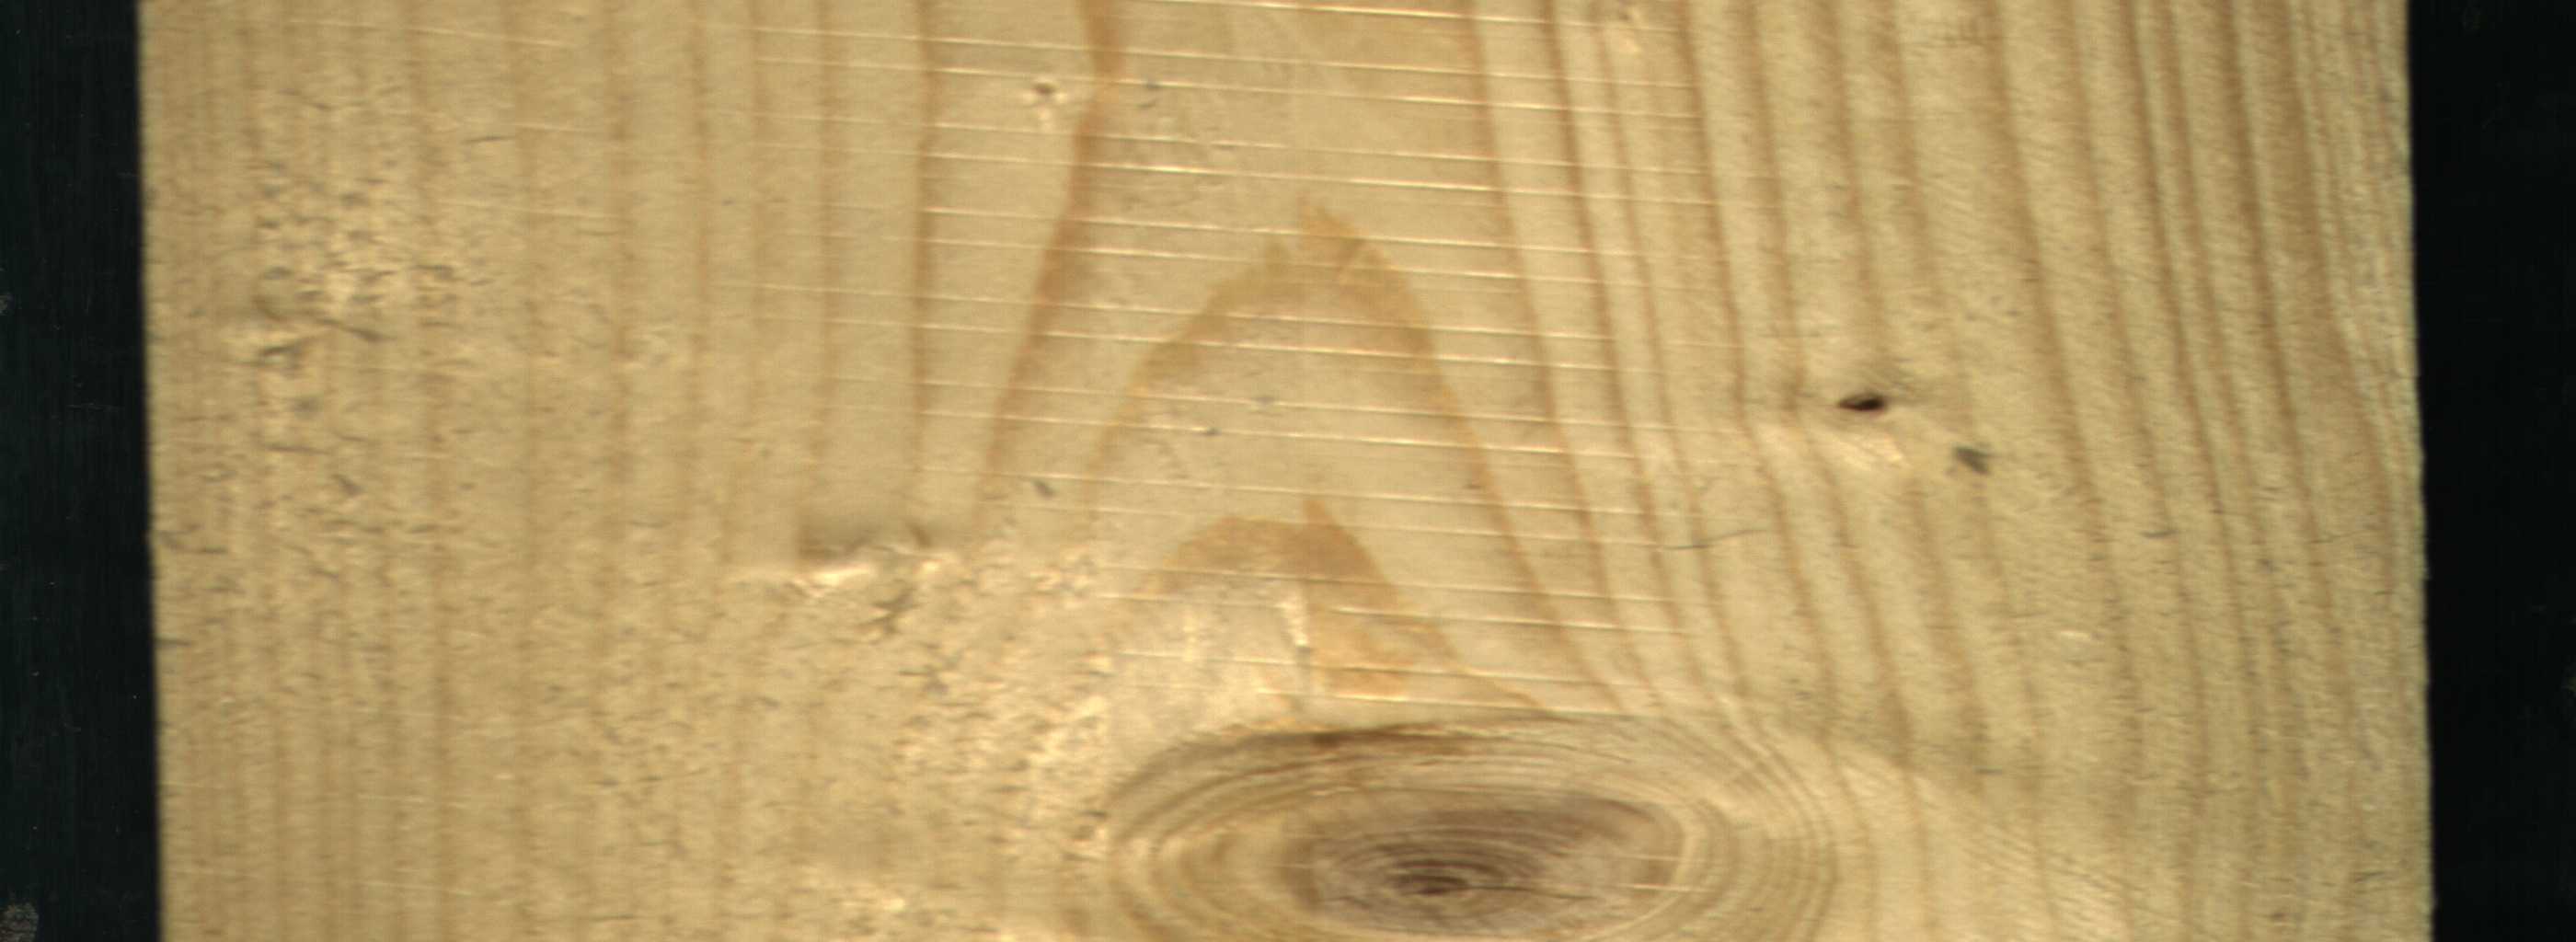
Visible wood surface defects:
Dead_Knot
Live_Knot
Live_Knot